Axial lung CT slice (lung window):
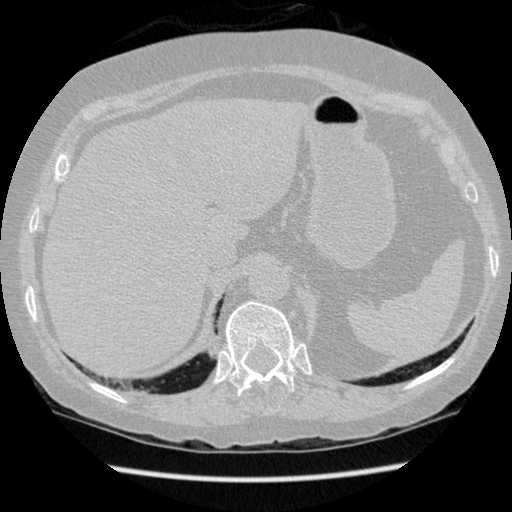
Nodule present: no